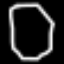
Label: octagon